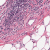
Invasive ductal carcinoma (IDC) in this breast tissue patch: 1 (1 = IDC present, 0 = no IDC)